Question: I'm working with a page segmentation algorithm. The output of the code writes an image with the pixels of each zone assigned a unique color. I'd like to process the image to find the bounding boxes of the zones. I need to find all the colors, then find all the pixels of that color, then find their bounding box.
The following is an example image.

I'm currently starting with histograms of the R,G,B channels. The histograms tell me data locations.
'''
img = Image.open(imgfilename)
img.load()
r,g,b = img.split()
ra,ga,ba = [ np.asarray(p,dtype="uint8") for p in (r,g,b) ]
rhist,edges = np.histogram(ra,bins=256)
ghist,edges = np.histogram(ga,bins=256)
bhist,edges = np.histogram(ba,bins=256)
print np.nonzero(rhist)
print np.nonzero(ghist)
print np.nonzero(bhist)
'''
Output:
(array([ 0, 1, 128, 205, 255]),)
(array([ 0, 20, 128, 186, 255]),)
(array([ 0, 128, 147, 150, 255]),)
I'm a little flummoxed at this point. By visual inspection, I have colors (0,0,0),(1,0,0),(0,20,0),(128,128,128),etc. How should I permute the nonzero outputs into pixel values for np.where()?
I'm considering flattening the 3,row,col narray into a 2-D plane of 24-bit packed RGB values (r<<24|g<<16|b) and searching that array. That seems brute force and inelegant. Is there a better way in Numpy to find bounding boxes of a color value?
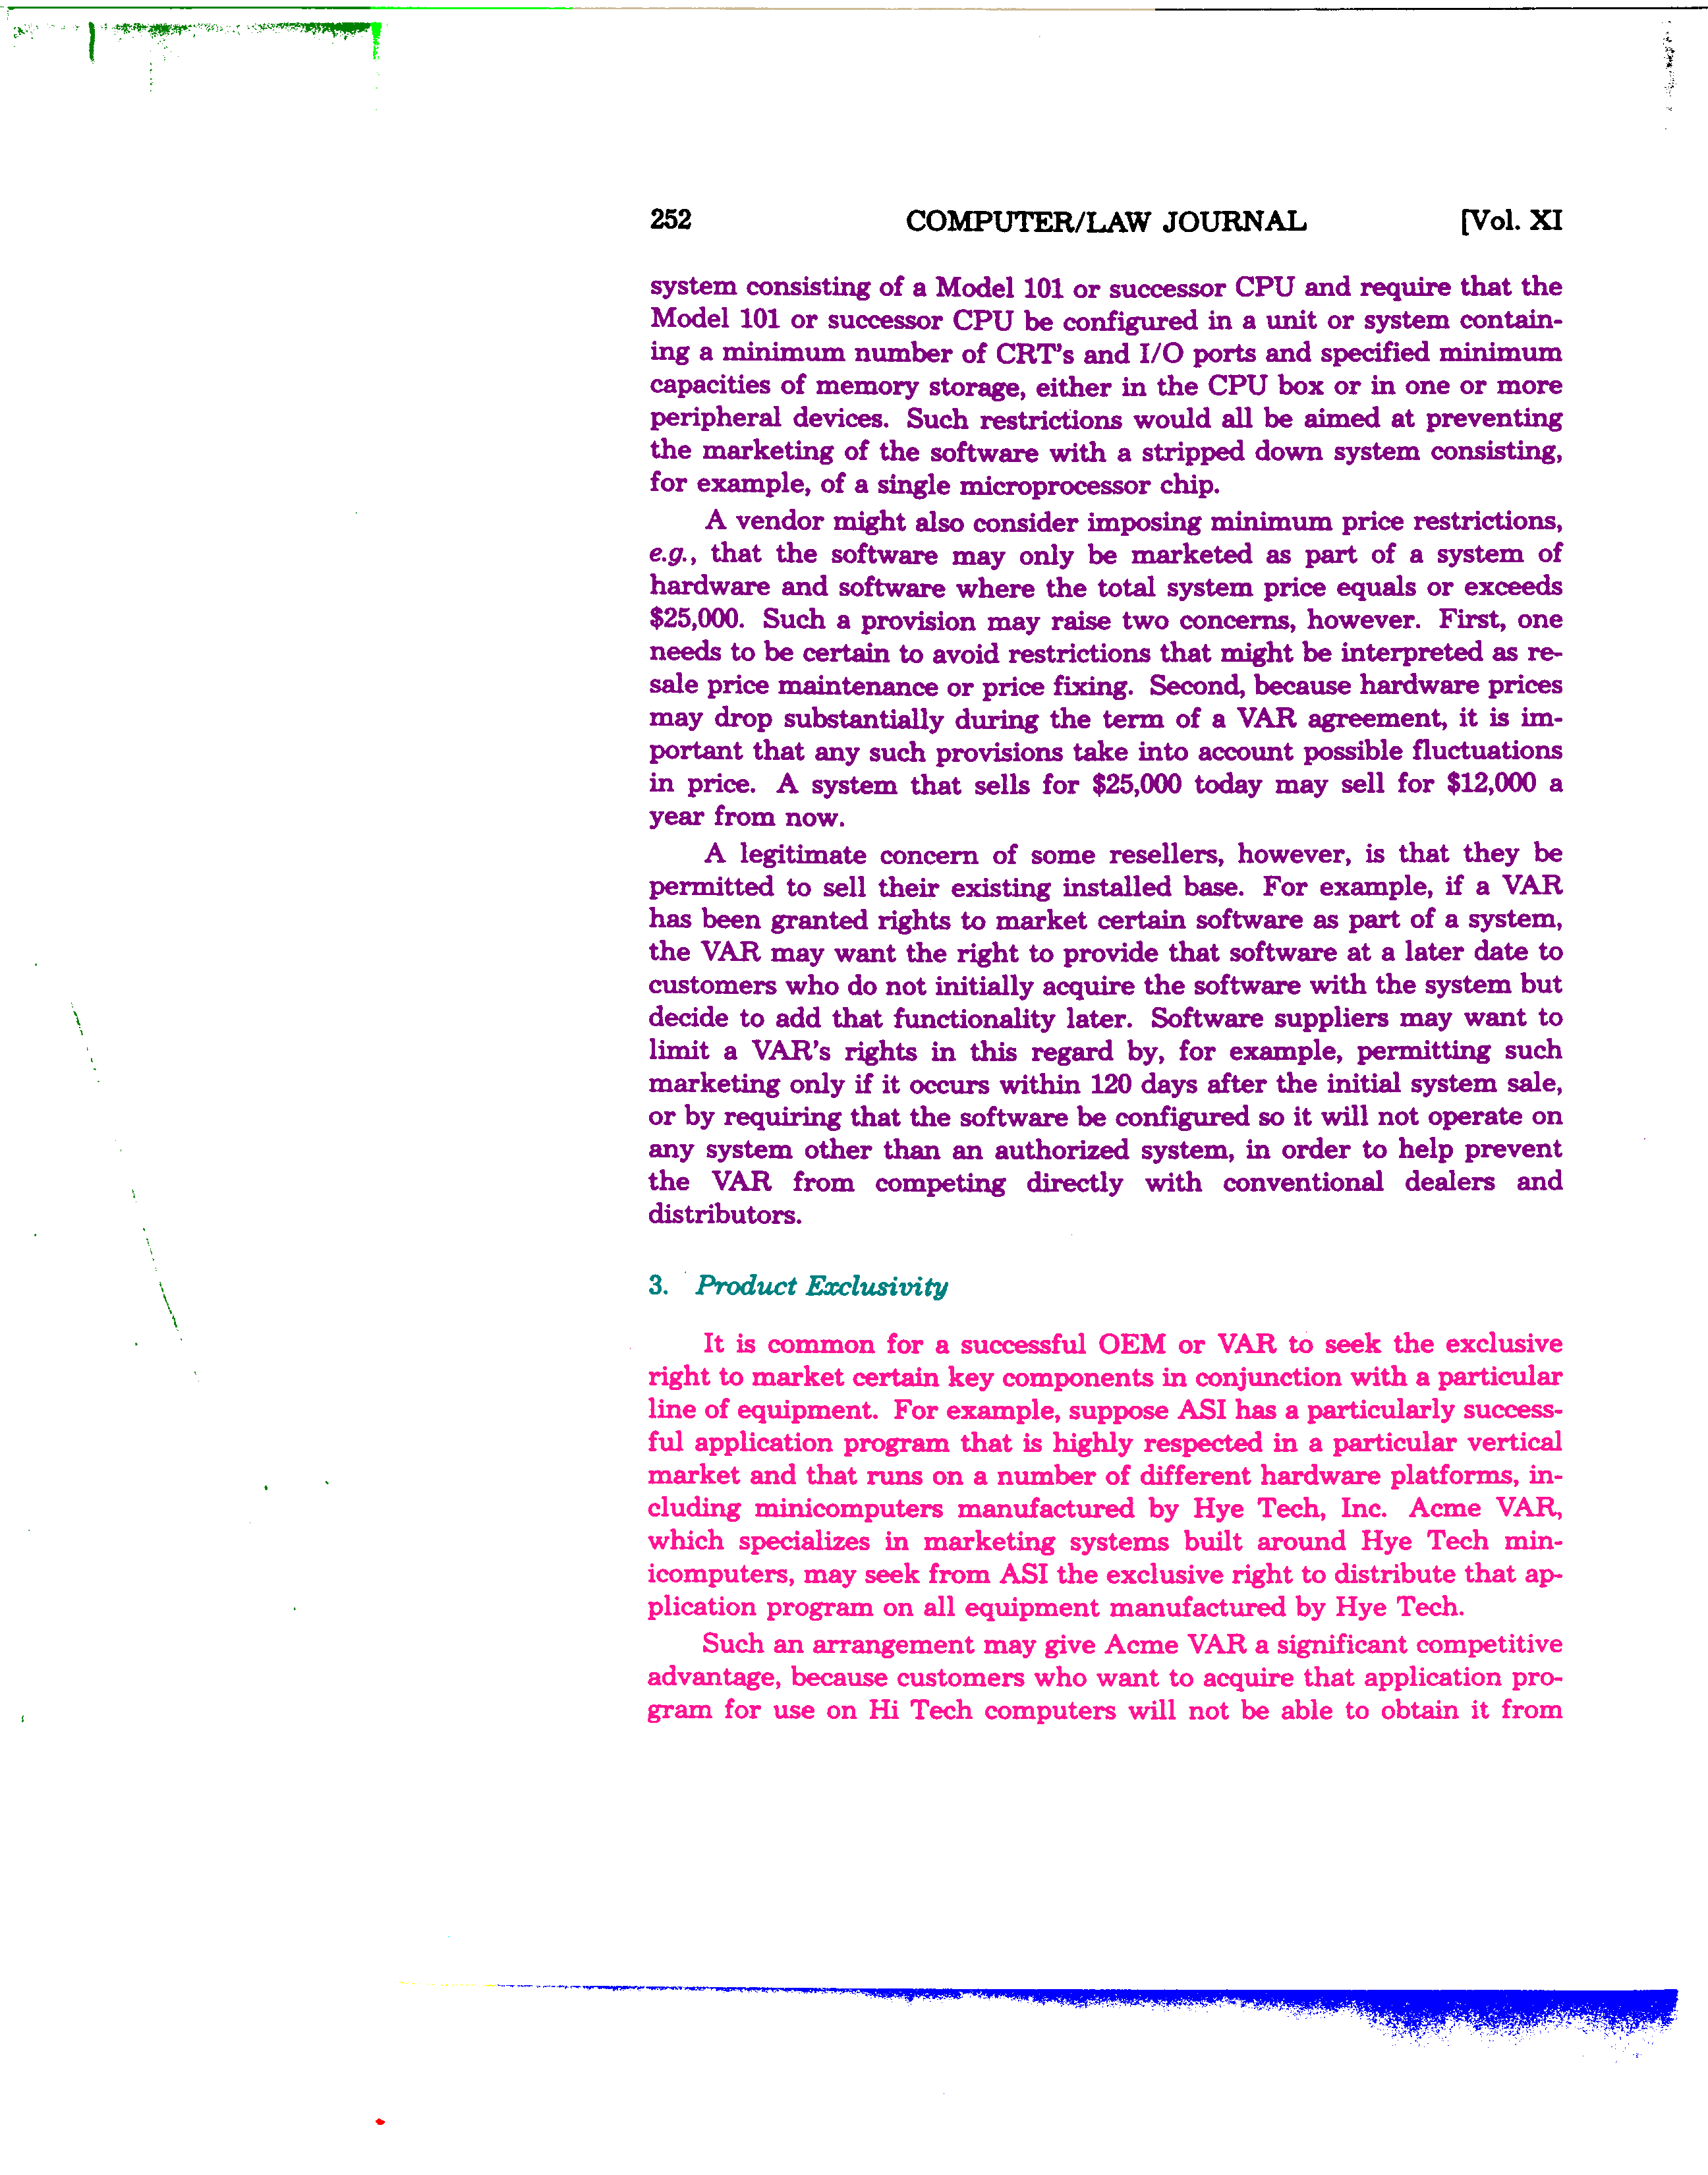
Answer: There is no reason to consider this as a RGB color image, it is simply a visualization of a segmentation that someone else did. You can easily consider it as a grayscale image, and for these specific colors you don't have to do anything else yourself.
'''
import sys
import numpy
from PIL import Image
img = Image.open(sys.argv[1]).convert('L')
im = numpy.array(img)
colors = set(numpy.unique(im))
colors.remove(255)
for color in colors:
py, px = numpy.where(im == color)
print(px.min(), py.min(), px.max(), py.max())
'''
If you cannot rely on 'convert('L')' giving unique colors (i.e., you are using other colors beyond the ones in the given image), you can pack your image and obtain the unique colors:
'''
...
im = numpy.array(img, dtype=int)
packed = im[:,:,0]<<16 | im[:,:,1]<<8 | im[:,:,2]
colors = set(numpy.unique(packed.ravel()))
colors.remove(255<<16 | 255<<8 | 255)
for color in colors:
py, px = numpy.where(packed == color)
print(px.min(), py.min(), px.max(), py.max())
'''
I would also recommend removing small connected components before finding the bounding boxes, by the way.